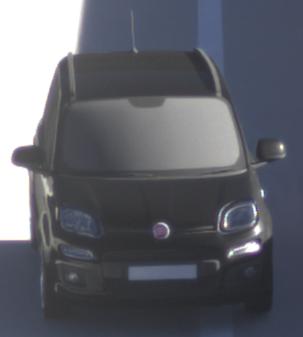
Make: Fiat
Model: Panda 1.2 8V
Detailed model: Panda (312)
Model produced from: 2013/02
Model produced until: 2013/12
Doors: 5
Color: black
Road condition: dry road
Daytime: morning or afternoon
Contrast: high contrast